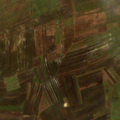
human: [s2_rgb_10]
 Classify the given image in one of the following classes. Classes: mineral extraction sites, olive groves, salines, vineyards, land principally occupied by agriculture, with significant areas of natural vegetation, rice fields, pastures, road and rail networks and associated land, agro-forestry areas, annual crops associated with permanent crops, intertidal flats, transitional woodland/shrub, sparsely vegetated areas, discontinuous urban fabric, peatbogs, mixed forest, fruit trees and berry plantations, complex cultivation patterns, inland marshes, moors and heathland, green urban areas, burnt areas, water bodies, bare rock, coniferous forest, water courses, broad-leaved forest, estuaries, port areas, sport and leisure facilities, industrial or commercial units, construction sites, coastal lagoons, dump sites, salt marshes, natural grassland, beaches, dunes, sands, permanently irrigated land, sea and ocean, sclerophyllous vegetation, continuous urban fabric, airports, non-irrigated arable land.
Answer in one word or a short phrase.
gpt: non-irrigated arable land, pastures, complex cultivation patterns